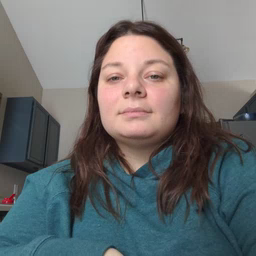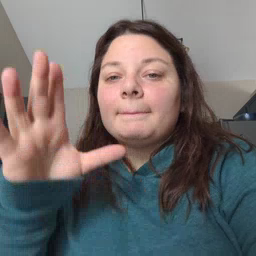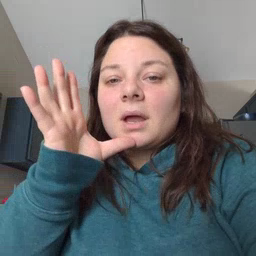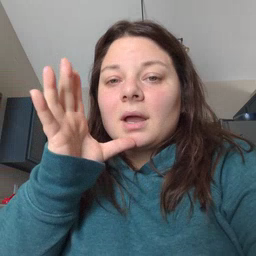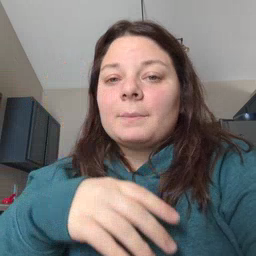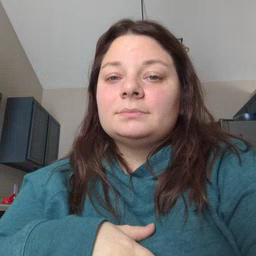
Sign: mom